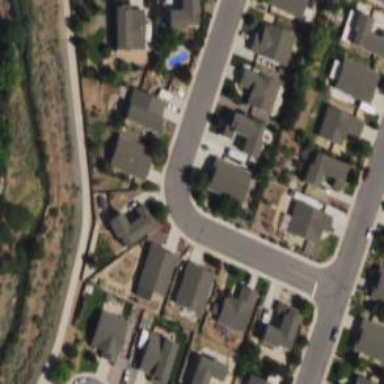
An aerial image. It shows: Residential road with asphalt surface and separate sidewalk.